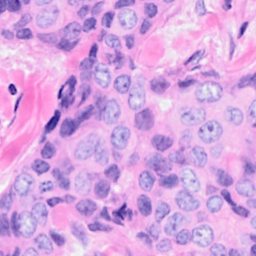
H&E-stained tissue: Breast